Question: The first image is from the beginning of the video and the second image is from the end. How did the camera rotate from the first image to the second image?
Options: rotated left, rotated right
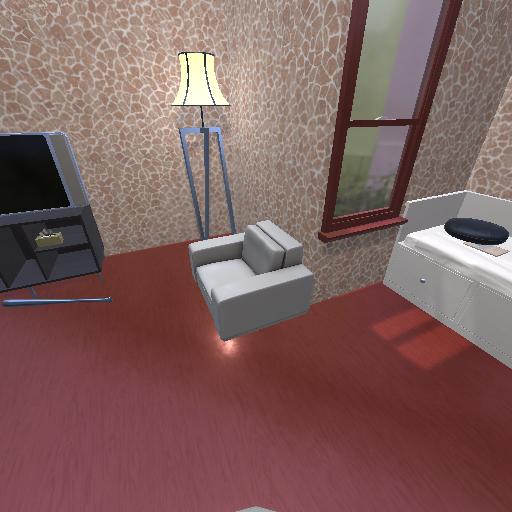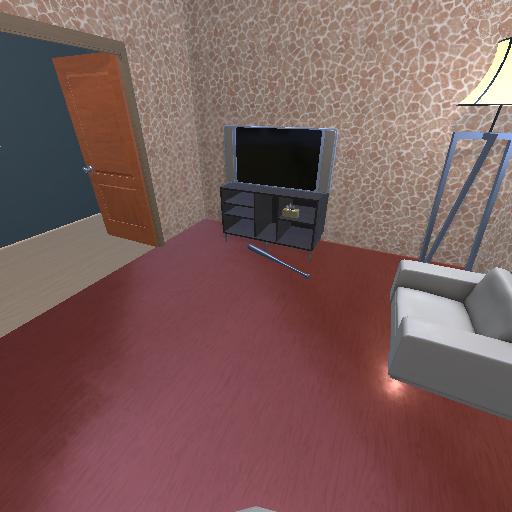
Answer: rotated left